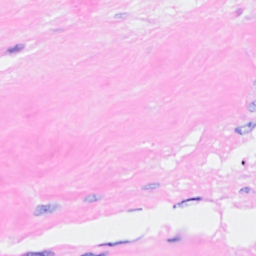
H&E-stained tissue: Breast